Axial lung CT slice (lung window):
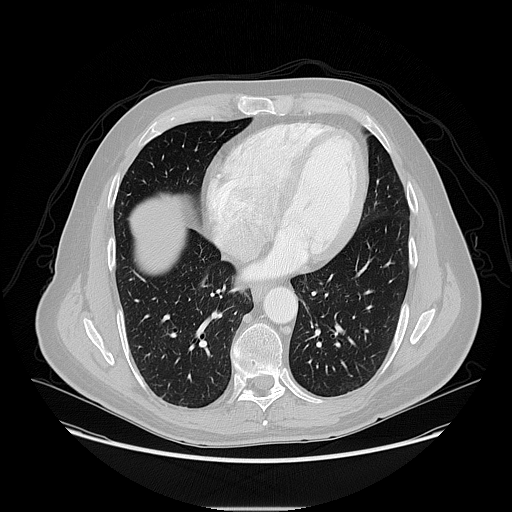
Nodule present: no